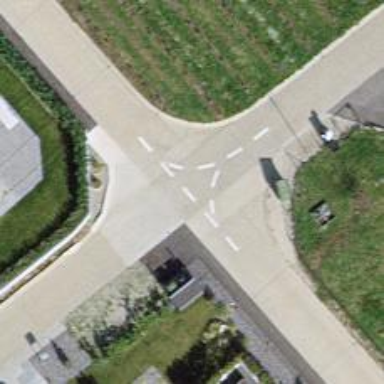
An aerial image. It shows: Smoothly paved residential road with grade1 tracktype.